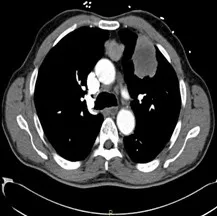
A; CT scan with contrast of the chest showing large left upper lobe lung mass involving the pleural surface.
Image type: radiology (ct)